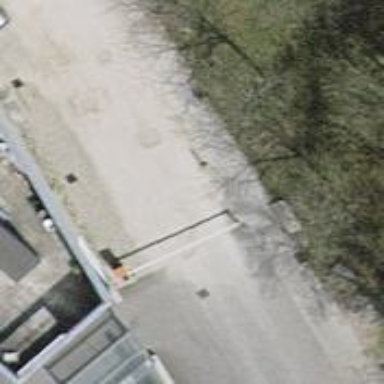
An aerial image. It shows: Lift gate barrier.